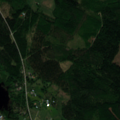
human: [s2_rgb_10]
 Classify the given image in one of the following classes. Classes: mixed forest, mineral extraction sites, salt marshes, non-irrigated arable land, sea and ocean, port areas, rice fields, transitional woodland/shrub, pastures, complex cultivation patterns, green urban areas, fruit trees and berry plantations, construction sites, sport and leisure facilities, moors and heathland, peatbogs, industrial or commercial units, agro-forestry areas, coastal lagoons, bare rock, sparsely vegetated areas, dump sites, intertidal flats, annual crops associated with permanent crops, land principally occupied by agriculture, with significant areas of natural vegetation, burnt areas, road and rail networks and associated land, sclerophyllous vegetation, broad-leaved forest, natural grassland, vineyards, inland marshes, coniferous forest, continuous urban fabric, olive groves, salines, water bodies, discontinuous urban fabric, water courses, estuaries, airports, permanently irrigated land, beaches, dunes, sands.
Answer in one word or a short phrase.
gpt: land principally occupied by agriculture, with significant areas of natural vegetation, coniferous forest, mixed forest, water bodies